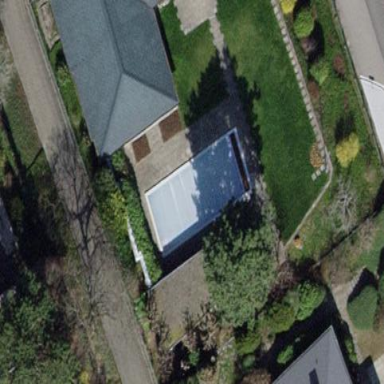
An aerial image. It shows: Personal swimming pool on leisure land.